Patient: sex F, age 36
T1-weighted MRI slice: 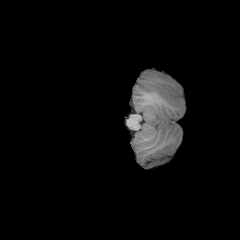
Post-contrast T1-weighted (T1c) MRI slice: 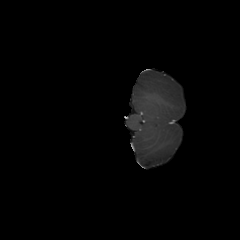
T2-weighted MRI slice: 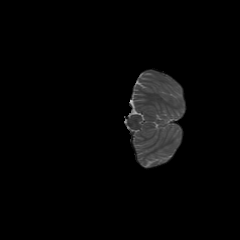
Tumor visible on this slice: no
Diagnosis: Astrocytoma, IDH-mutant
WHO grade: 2